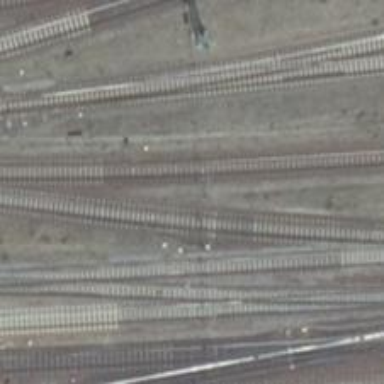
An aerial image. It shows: Railway signal.